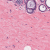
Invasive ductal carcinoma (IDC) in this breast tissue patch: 0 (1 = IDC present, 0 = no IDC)